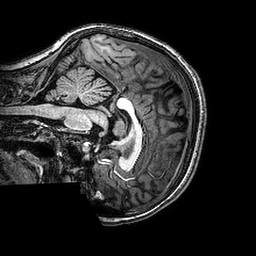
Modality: T1w
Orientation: sagittal
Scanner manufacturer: philips
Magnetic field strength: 3 T
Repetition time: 0.008165 s
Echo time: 0.00374 s